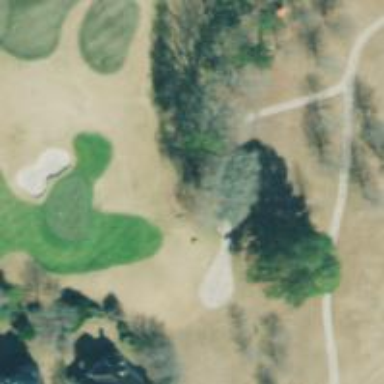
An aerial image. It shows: Path used for both walking and golf.